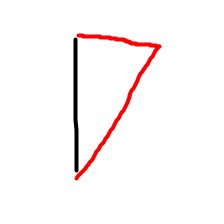
Shape: triangle